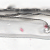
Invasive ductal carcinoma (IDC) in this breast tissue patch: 0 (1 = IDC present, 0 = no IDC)